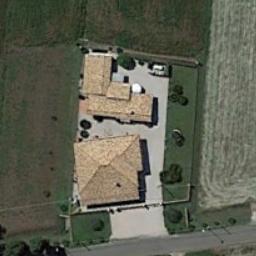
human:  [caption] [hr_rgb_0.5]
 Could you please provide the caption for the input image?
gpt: There is a road next to the sparse residential .

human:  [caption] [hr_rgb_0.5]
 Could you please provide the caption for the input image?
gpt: Two houses and a lot of open space in a sparse residential area .

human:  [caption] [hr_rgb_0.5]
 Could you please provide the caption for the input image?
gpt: There are several houses on one side of the highway .

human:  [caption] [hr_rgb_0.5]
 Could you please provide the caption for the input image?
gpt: The sparse residential is on the grass next to a road .

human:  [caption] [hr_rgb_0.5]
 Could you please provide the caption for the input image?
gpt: A sparse residential area with two yellow buildings .